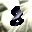
Label: 8